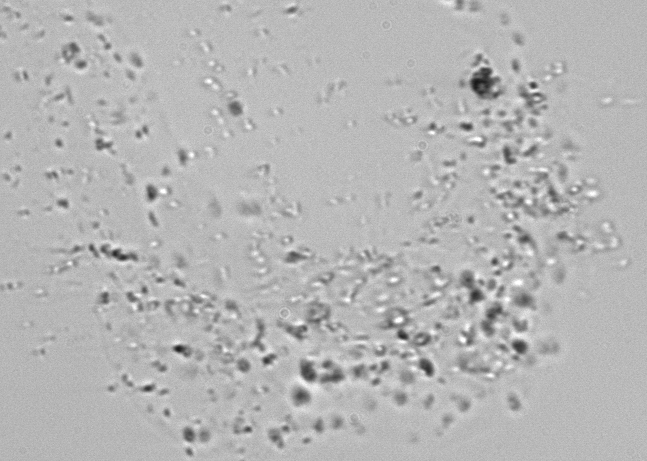
Label: Phaeocystis